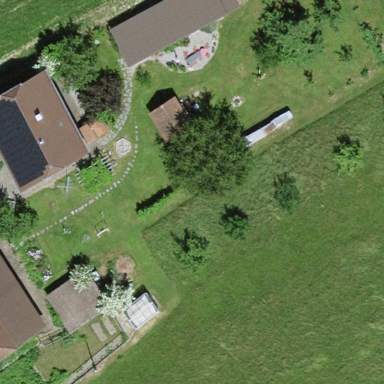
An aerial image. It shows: Farmyard area.